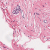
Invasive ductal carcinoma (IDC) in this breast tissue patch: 0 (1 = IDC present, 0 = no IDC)